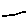
Label: line